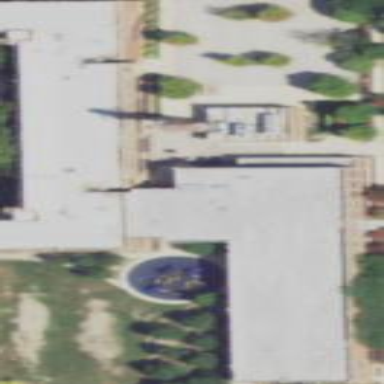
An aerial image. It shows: School building.